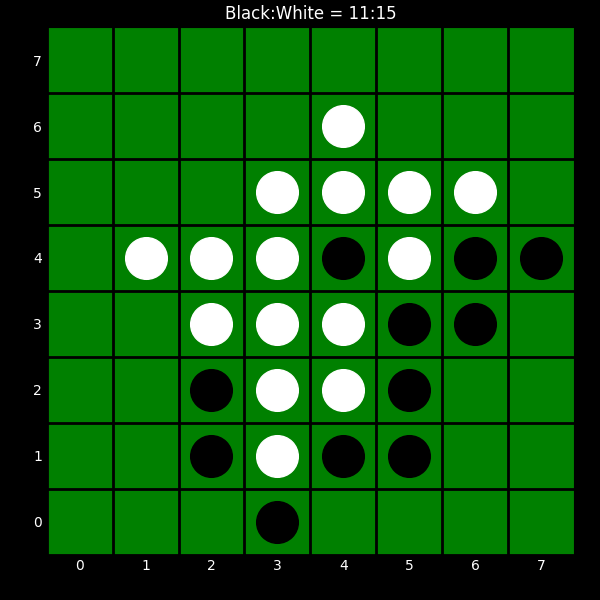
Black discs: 11
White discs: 15